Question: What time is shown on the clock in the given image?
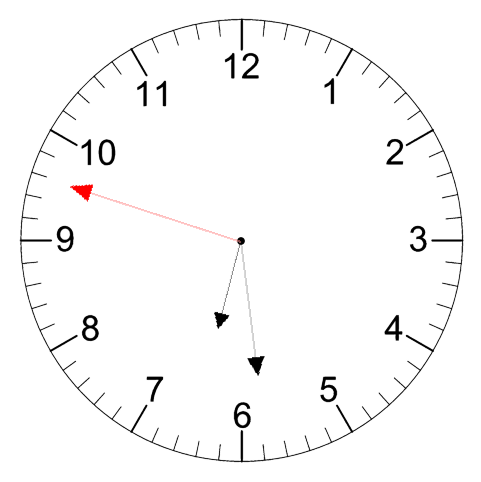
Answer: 06:28:48